Question: I use Python 3.7 to build a dictionary, and want to sort the dictionary by the value of keys.
For example, I have dictionary like this:

'''
Dict = ["r_1":...; "r_10":...; "r_11":...;....; "r_2":...]
'''
But I want it to be
'''
Dict = ["r_1":...; "r_2":...; ....; "r_10":...]
'''
I only find ways to sort keys or values, but no solution for sorting the value of keys.
** I found multiple question to sort keys only, but py3 will automatically sort them in the order of "r_1", "r_10", "r_11", ..., "r_2". Those questions are different from this one.
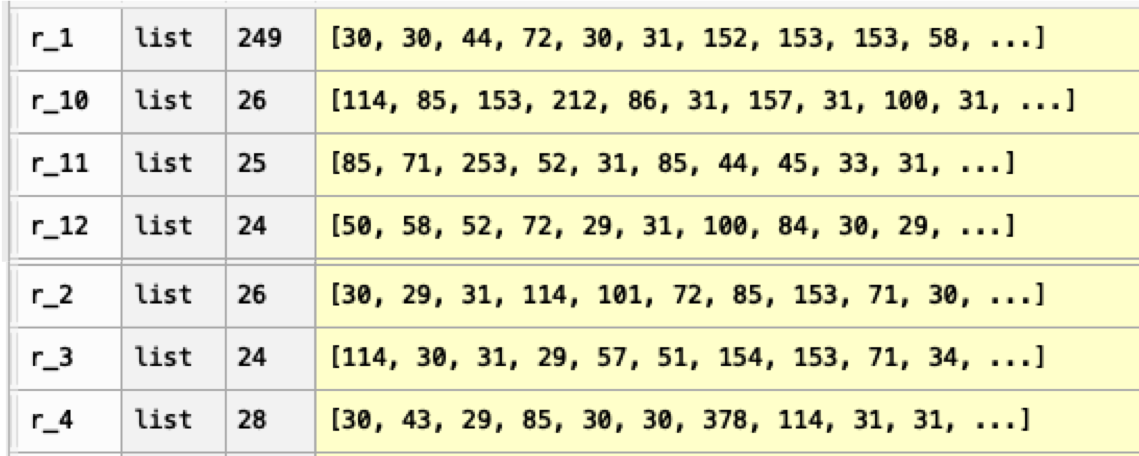
Answer: Use 'OrderedDict':
'''
from collections import OrderedDict
d = {"r_1": 1, "r_10": 10, "r_2": 2}
sd = sorted(d.items(), key=lambda x: int(x[0].split("_")[-1]))
sorted_d = OrderedDict(sd)
for k, v in sorted_d.items():
print("{}: {}".format(k, v))
r_1: 1
r_2: 2
r_10: 10
'''